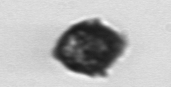
Label: Kryptoperidinium_triquetrum